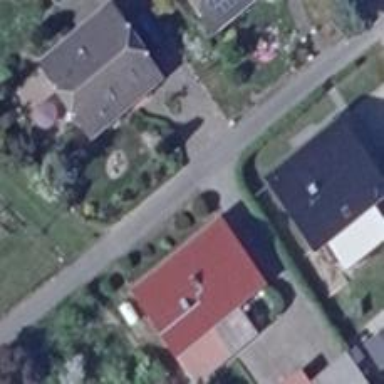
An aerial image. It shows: Residential road with asphalt surface and no sidewalks.